Aerial crown-view tile of a tropical tree (Barro Colorado Island, Panama), acquired 20250818:
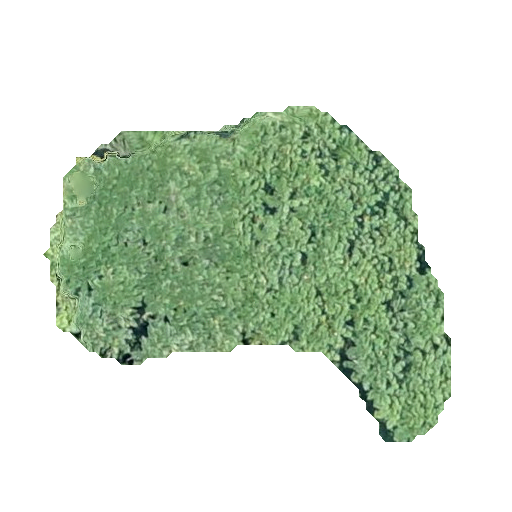
Species: Jacaranda copaia
GBIF accepted scientific name: Jacaranda copaia
Crown area: 124.246 m²